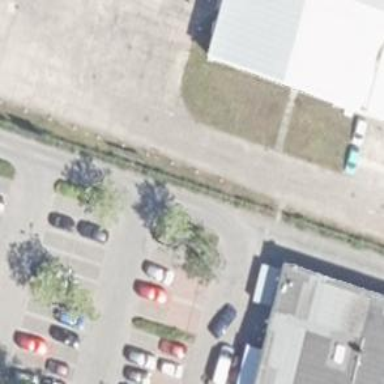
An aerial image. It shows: Parking aisle designated as service road.